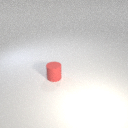
small red rubber cylinder